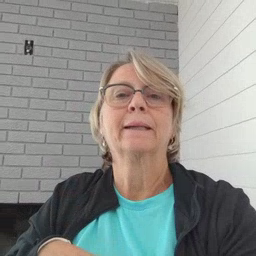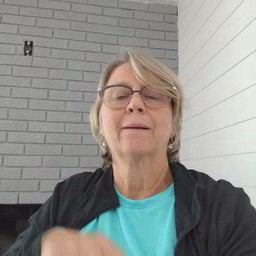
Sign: drink